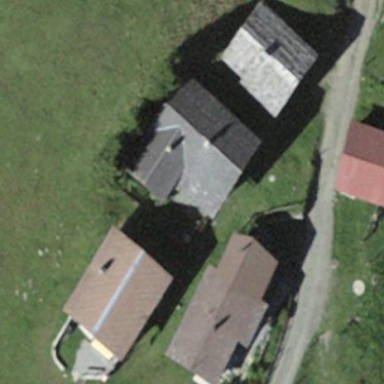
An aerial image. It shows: Building with tile roof.